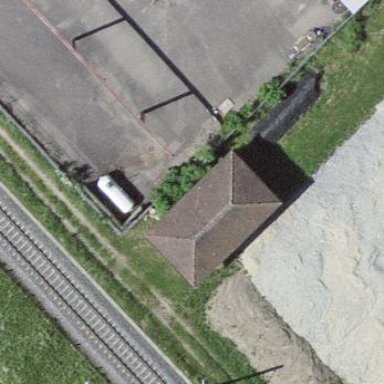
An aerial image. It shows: Service building.